Interaction volume radius: 10 \u00c5
Interaction volume height: 10 \u00c5
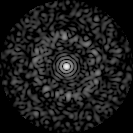
Disorder parameter: 0.8452